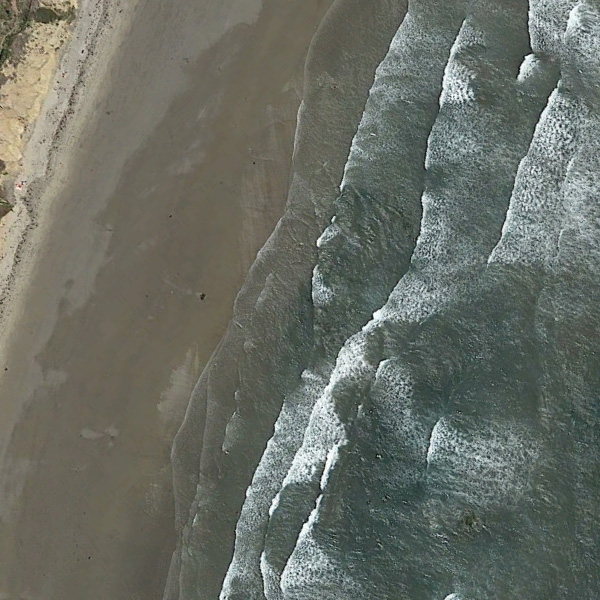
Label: Beach